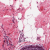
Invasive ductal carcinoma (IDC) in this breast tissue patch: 0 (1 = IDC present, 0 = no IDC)